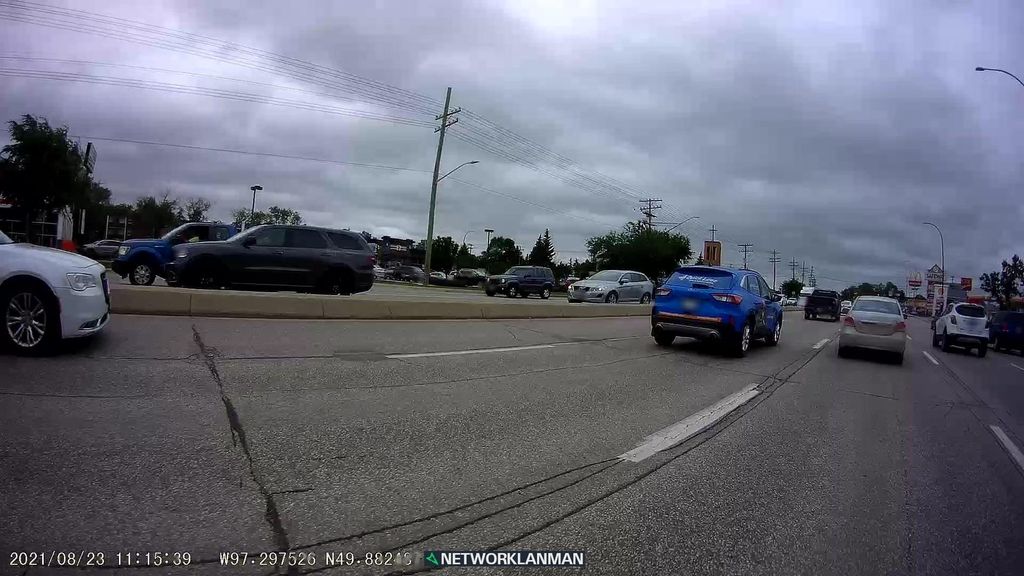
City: winnipeg